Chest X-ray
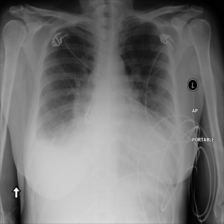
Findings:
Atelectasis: positive
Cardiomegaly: positive
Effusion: positive
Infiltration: positive
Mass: negative
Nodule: negative
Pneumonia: negative
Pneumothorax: negative
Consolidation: positive
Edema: positive
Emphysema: negative
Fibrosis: negative
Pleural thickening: negative
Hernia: negative